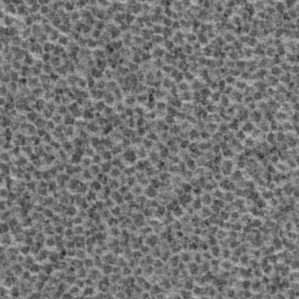
Label: frost